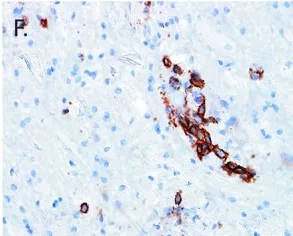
Pathology and immunophenotypic findings of CNS crystal-storing histiocytosis. , while plasma cells expressed CD138.
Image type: pathology (immunostaining)